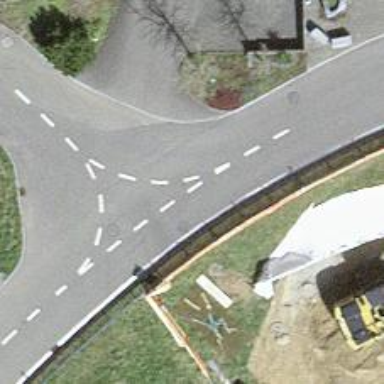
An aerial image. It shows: Bus stop along the road.